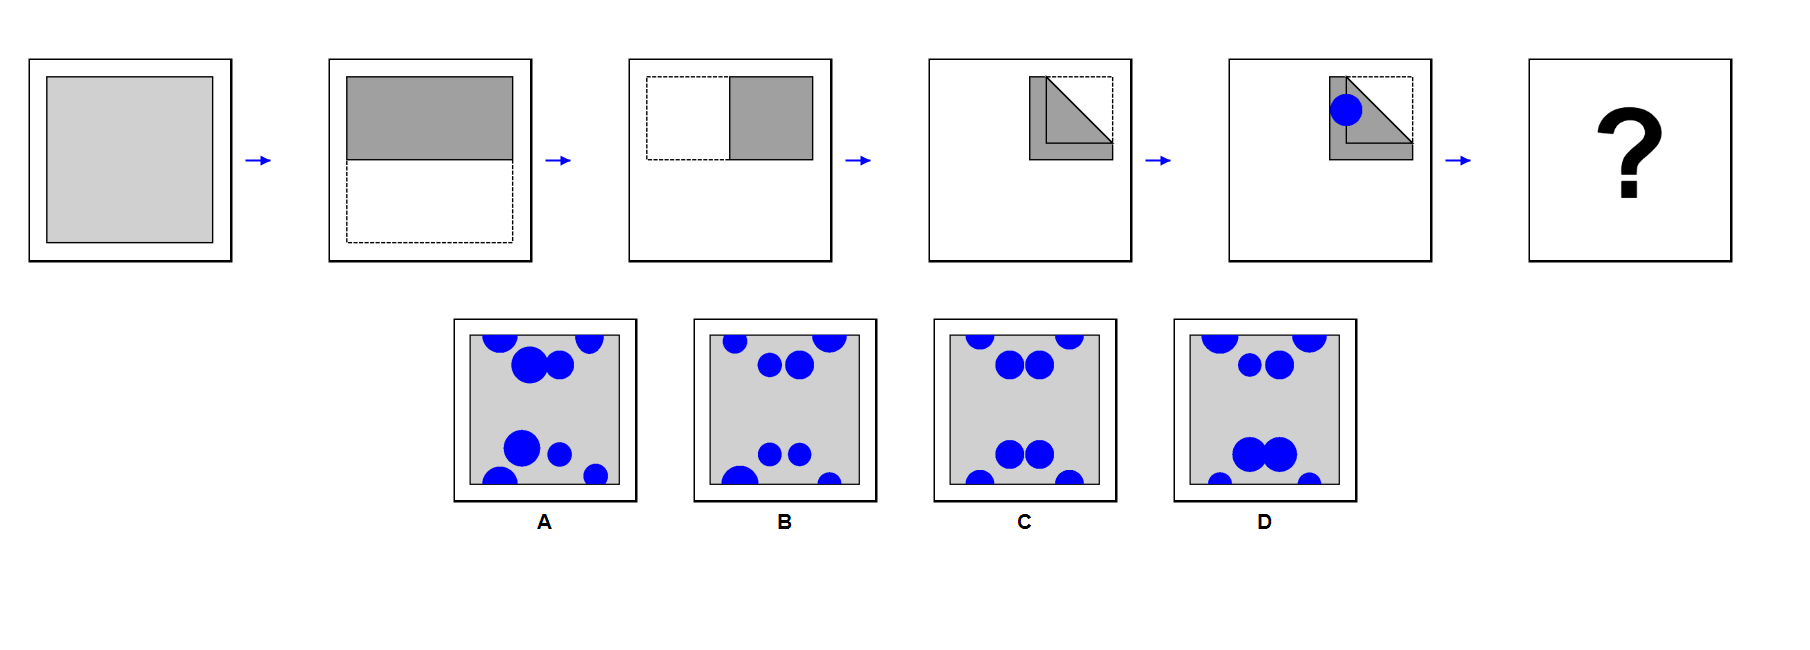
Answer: C